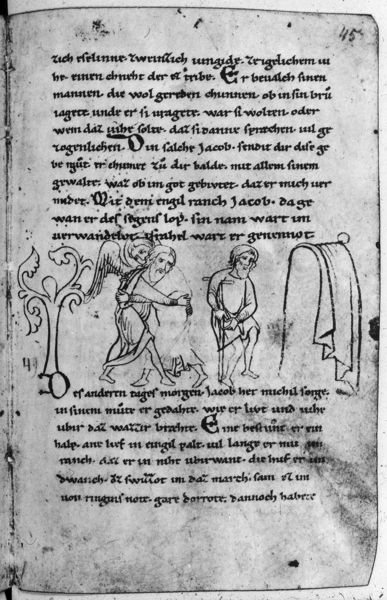
Titel: Millstätter Genesis
Institution: Klagenfurt, Kärntner Landesarchiv
Schlagwörter: baum, flügel, mann, weiß, männer, schwarz, zeichnung, tuch, geschichte, engel, schrift, umarmung, bogen, deutsch, krank, buch, seite, text, initiale, tinte, buchseite, trost, kranker, heiliger, heilige, märtyrer, handschrift, ringen, krüppel, latein, krücke, buchmalerei, jakob, manuskript, illumination, recto, hiob, 45, lahme